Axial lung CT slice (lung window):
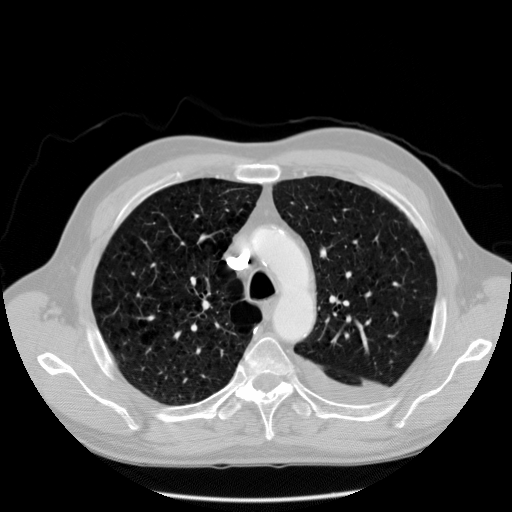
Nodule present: no